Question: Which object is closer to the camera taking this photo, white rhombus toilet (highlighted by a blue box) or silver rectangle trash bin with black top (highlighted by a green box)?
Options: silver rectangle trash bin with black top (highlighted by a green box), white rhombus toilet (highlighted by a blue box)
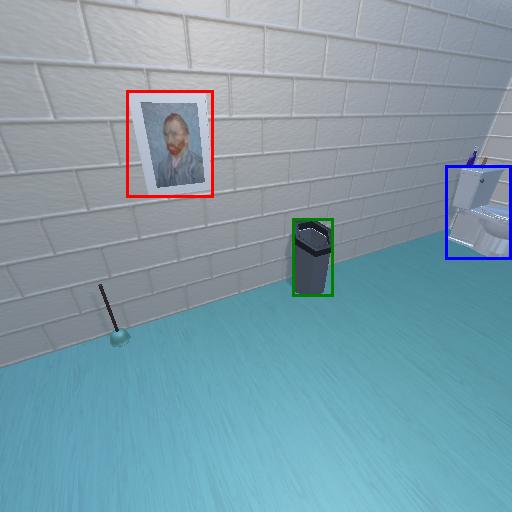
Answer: silver rectangle trash bin with black top (highlighted by a green box)